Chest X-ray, AP view. Patient: 74 years old, sex F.
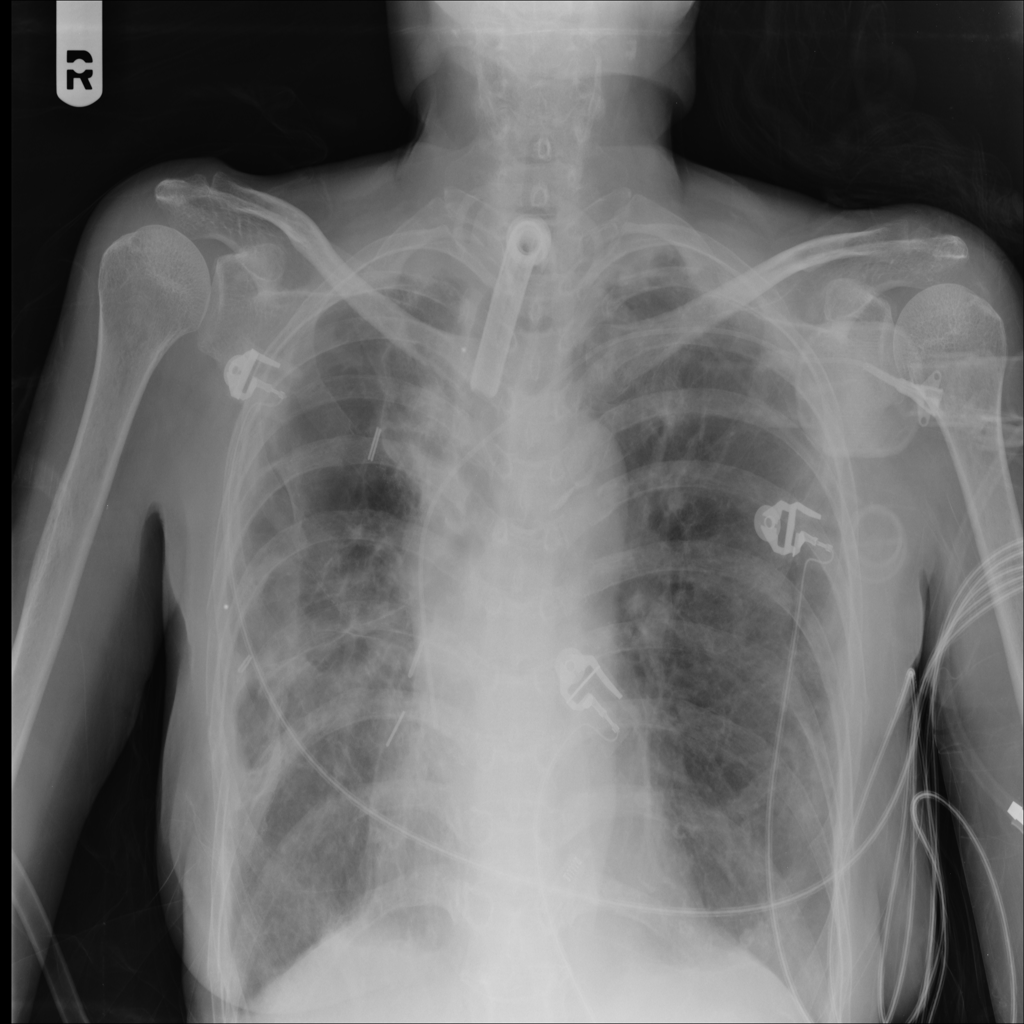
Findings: Infiltration